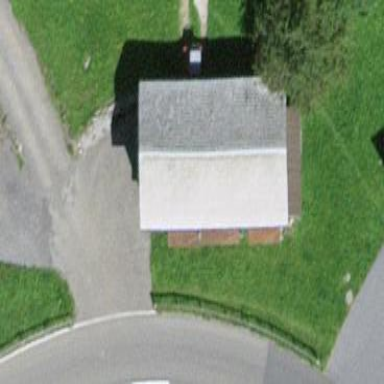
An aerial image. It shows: Farm auxiliary building.